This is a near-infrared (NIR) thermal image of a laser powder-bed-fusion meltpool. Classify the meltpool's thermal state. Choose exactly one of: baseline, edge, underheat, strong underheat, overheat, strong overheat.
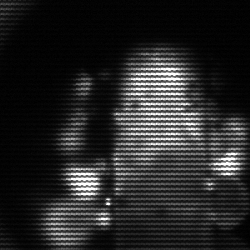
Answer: strong underheat